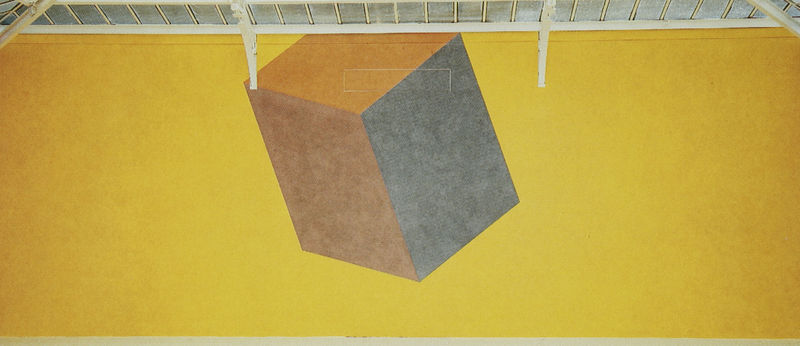
Titel: Installation Yvonne Lambert, Paris - Tilted form
Künstler: Sol Lewitt
Schlagwörter: blau, dunkel, schatten, gelb, braun, bunt, grau, hell, holz, licht, mitte, orange, schwarz, wand, decke, innen, fläche, flächen, linien, foto, fotografie, oben, schweben, sol, geometrie, lewitt, installation, dreidimensional, kubus